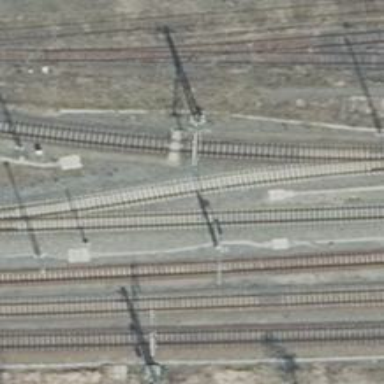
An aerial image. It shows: Railway track with contact lines for electrification.